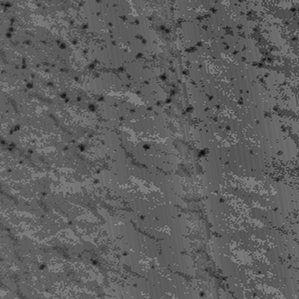
Label: frost